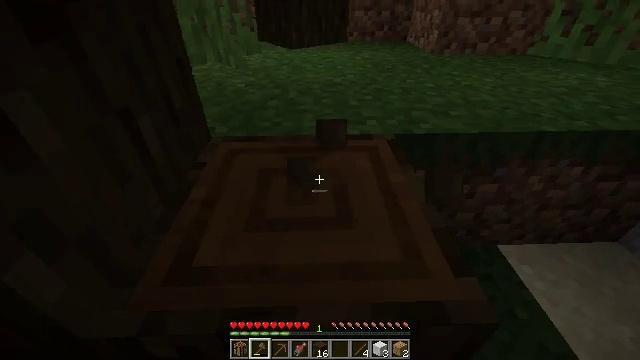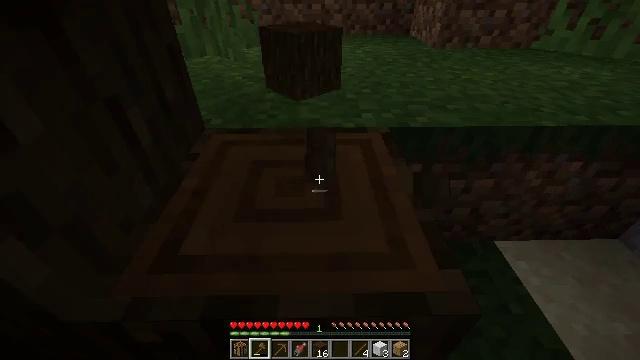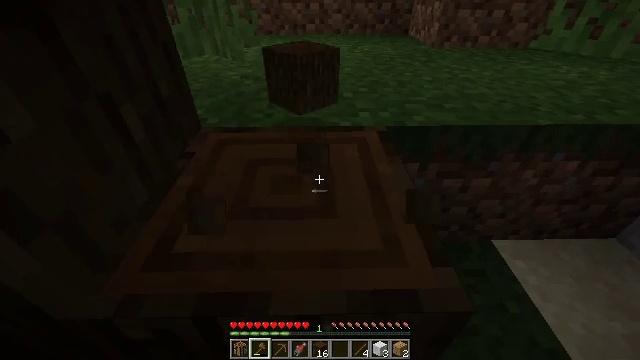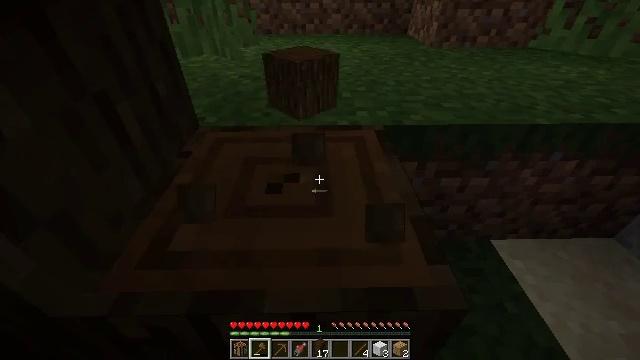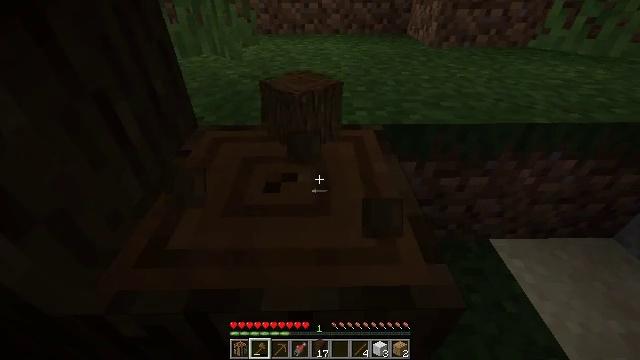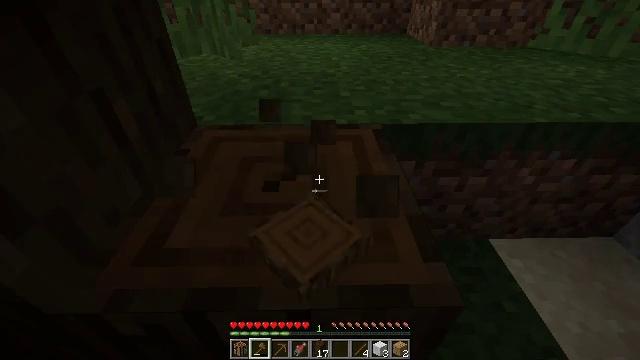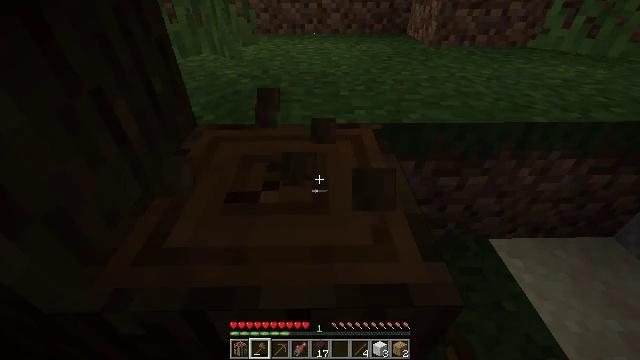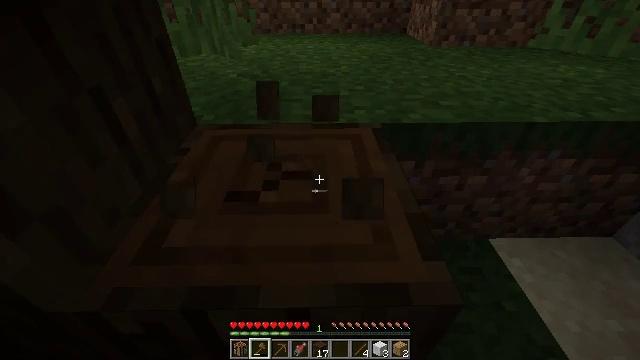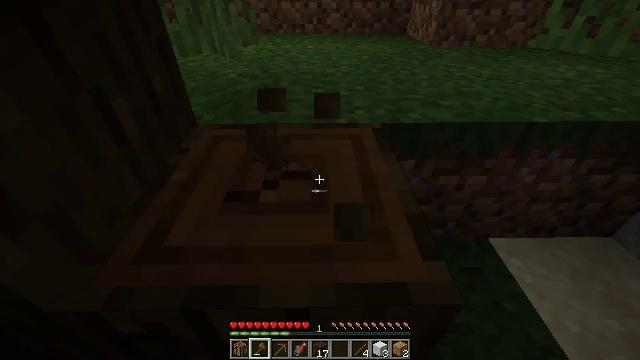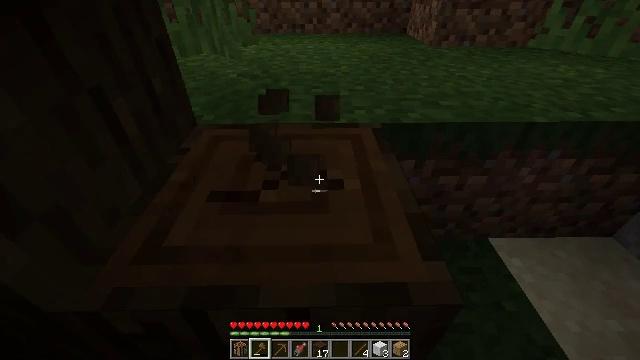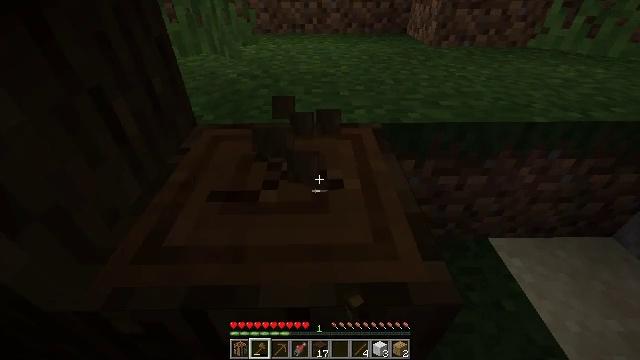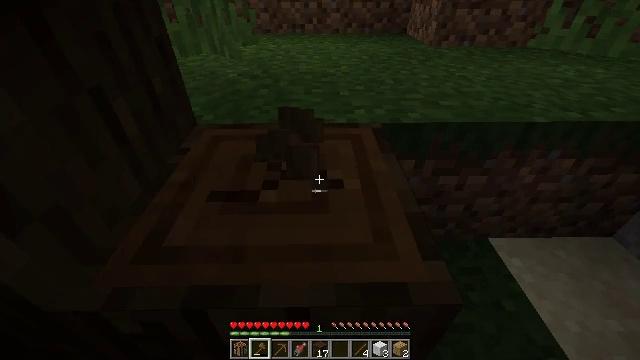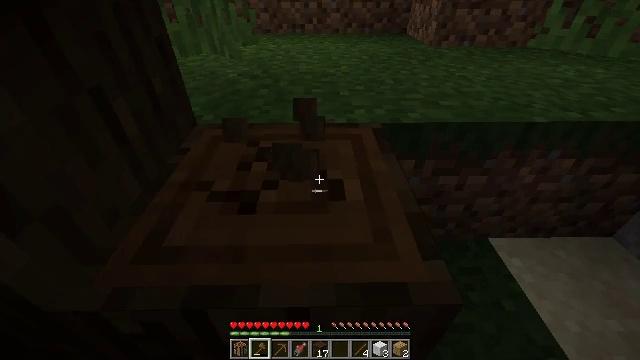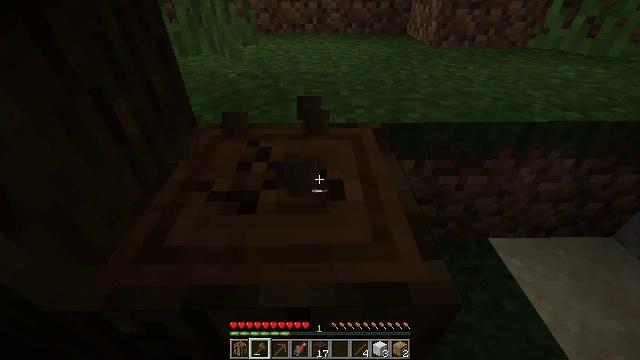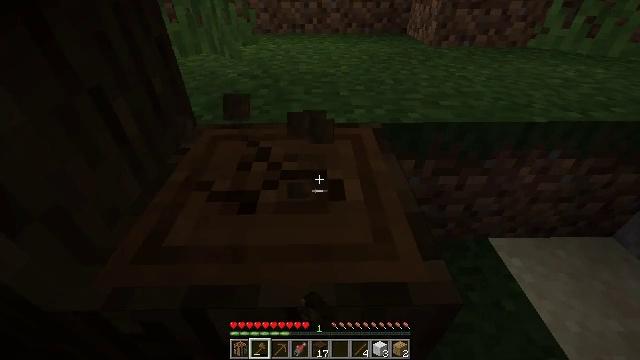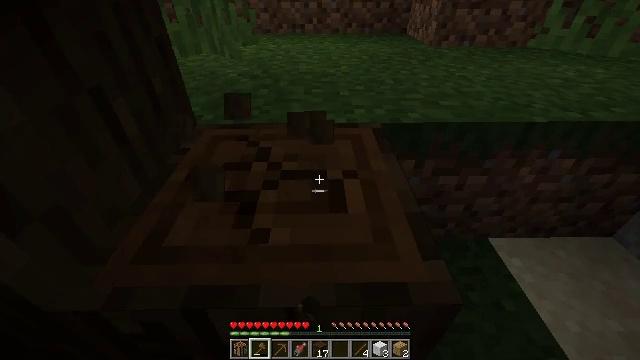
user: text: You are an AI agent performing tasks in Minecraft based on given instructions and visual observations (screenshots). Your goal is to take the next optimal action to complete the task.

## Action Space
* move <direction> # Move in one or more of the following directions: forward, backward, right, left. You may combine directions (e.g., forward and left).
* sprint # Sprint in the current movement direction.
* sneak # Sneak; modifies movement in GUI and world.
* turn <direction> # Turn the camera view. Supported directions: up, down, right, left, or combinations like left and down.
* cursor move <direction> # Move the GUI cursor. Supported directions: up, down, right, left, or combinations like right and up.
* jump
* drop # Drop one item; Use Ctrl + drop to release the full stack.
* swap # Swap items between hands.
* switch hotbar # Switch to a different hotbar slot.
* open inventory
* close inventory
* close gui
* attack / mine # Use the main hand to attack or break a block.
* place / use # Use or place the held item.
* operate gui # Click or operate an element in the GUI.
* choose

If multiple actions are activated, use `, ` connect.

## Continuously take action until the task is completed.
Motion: motion action
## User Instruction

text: Chop down the dark oak log.
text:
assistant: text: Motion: turn down, attack / mine
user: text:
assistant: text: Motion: attack / mine
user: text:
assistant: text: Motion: attack / mine
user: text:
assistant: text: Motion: attack / mine
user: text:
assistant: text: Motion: attack / mine
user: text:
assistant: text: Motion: attack / mine
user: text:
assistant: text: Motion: attack / mine
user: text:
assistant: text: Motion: attack / mine
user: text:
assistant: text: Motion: attack / mine
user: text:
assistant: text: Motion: attack / mine
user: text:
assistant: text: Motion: attack / mine
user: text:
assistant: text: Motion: attack / mine
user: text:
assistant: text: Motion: attack / mine
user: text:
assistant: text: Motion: attack / mine
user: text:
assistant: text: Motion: attack / mine
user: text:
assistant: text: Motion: attack / mine
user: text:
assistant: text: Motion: attack / mine
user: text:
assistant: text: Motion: attack / mine
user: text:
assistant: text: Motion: attack / mine
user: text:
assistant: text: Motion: attack / mine
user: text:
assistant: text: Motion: attack / mine
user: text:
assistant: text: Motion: attack / mine
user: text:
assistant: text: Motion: attack / mine
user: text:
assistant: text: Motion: attack / mine
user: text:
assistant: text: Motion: attack / mine
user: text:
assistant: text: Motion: attack / mine
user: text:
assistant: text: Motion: attack / mine
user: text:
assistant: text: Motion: attack / mine
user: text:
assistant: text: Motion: attack / mine
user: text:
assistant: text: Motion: attack / mine